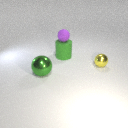
small yellow metal sphere to the right of large green rubber cylinder